Field crop: maize
Growth stage: 2
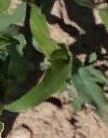
Species: maize